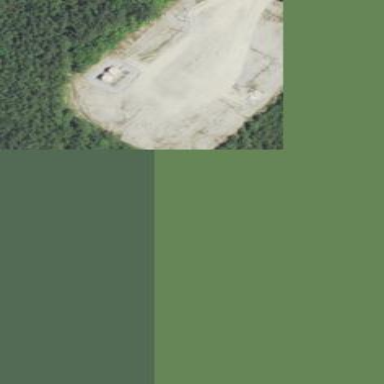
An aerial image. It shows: Industrial wellsite.